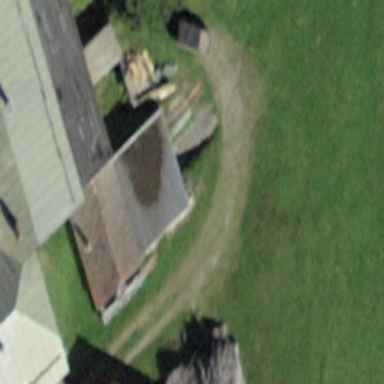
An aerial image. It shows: Building with tile roof.